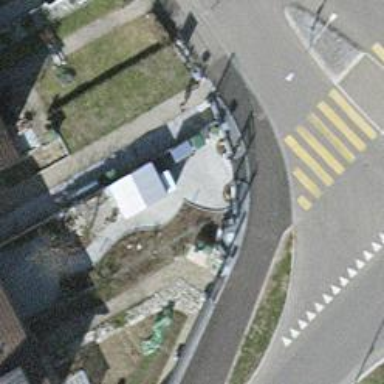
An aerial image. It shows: Entrance with barrier.